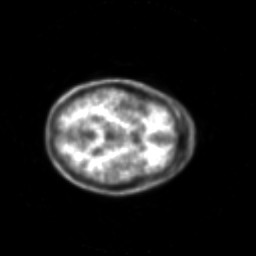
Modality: PET
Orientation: axial
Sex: female
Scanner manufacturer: siemens